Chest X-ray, PA view. Patient: 64 years old, sex M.
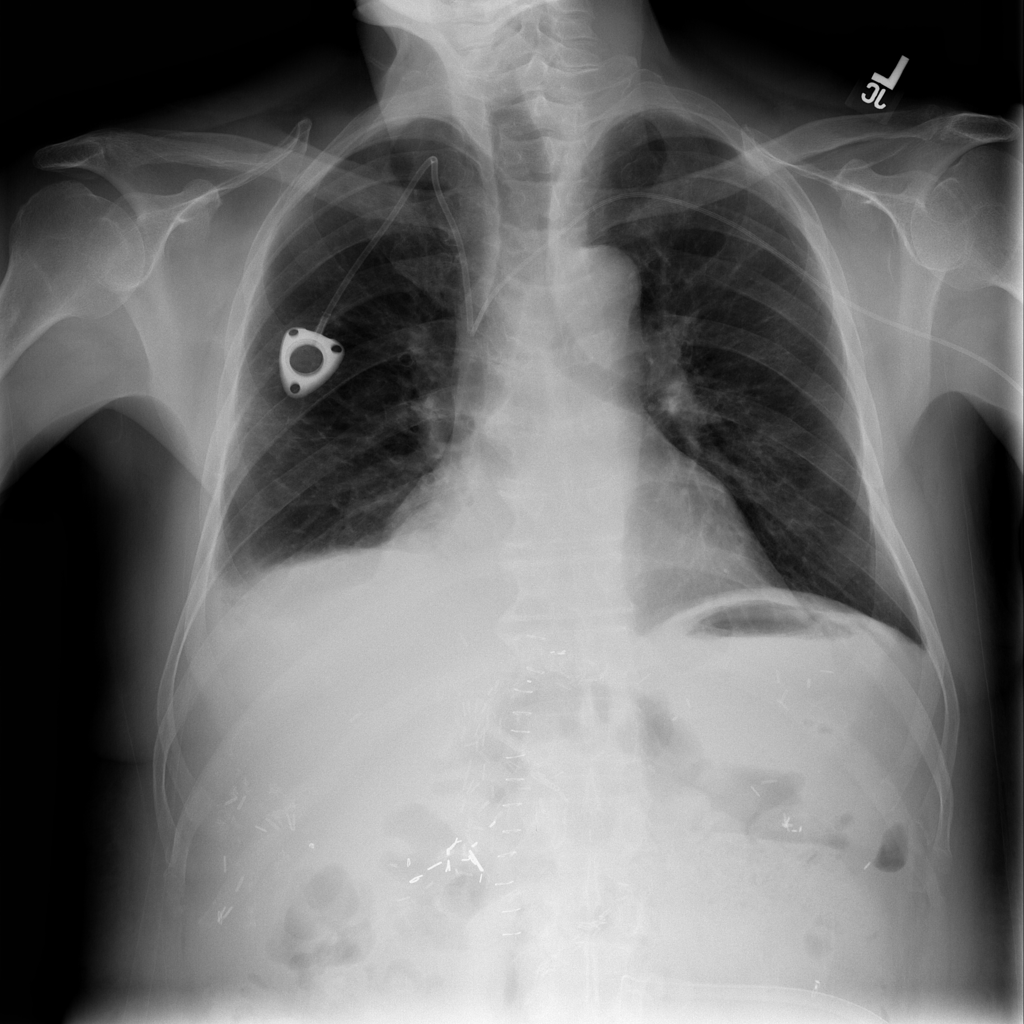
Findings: Effusion, Infiltration